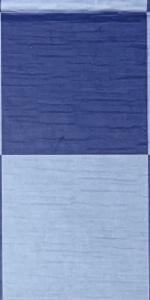
Label: Empty